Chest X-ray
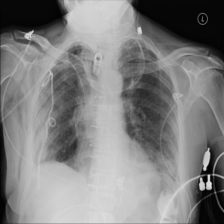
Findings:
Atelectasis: negative
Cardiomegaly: negative
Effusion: negative
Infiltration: negative
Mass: negative
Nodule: negative
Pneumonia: negative
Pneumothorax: positive
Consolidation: negative
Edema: negative
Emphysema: negative
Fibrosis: negative
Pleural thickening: negative
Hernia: negative